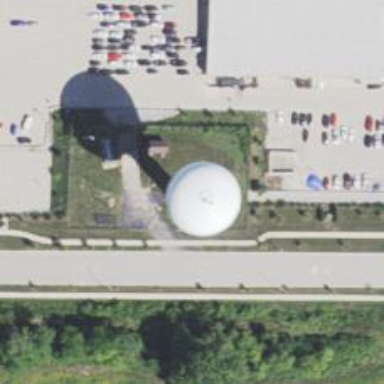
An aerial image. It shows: Water tower that is man-made.